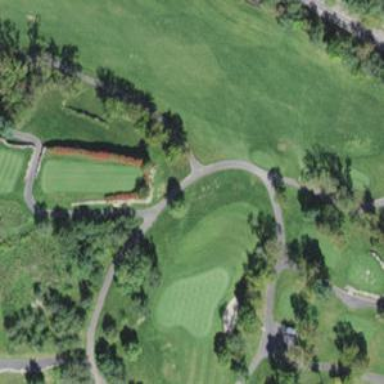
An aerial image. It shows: Golf fairway covered with lush grass.